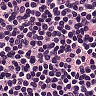
Metastatic tissue present: no